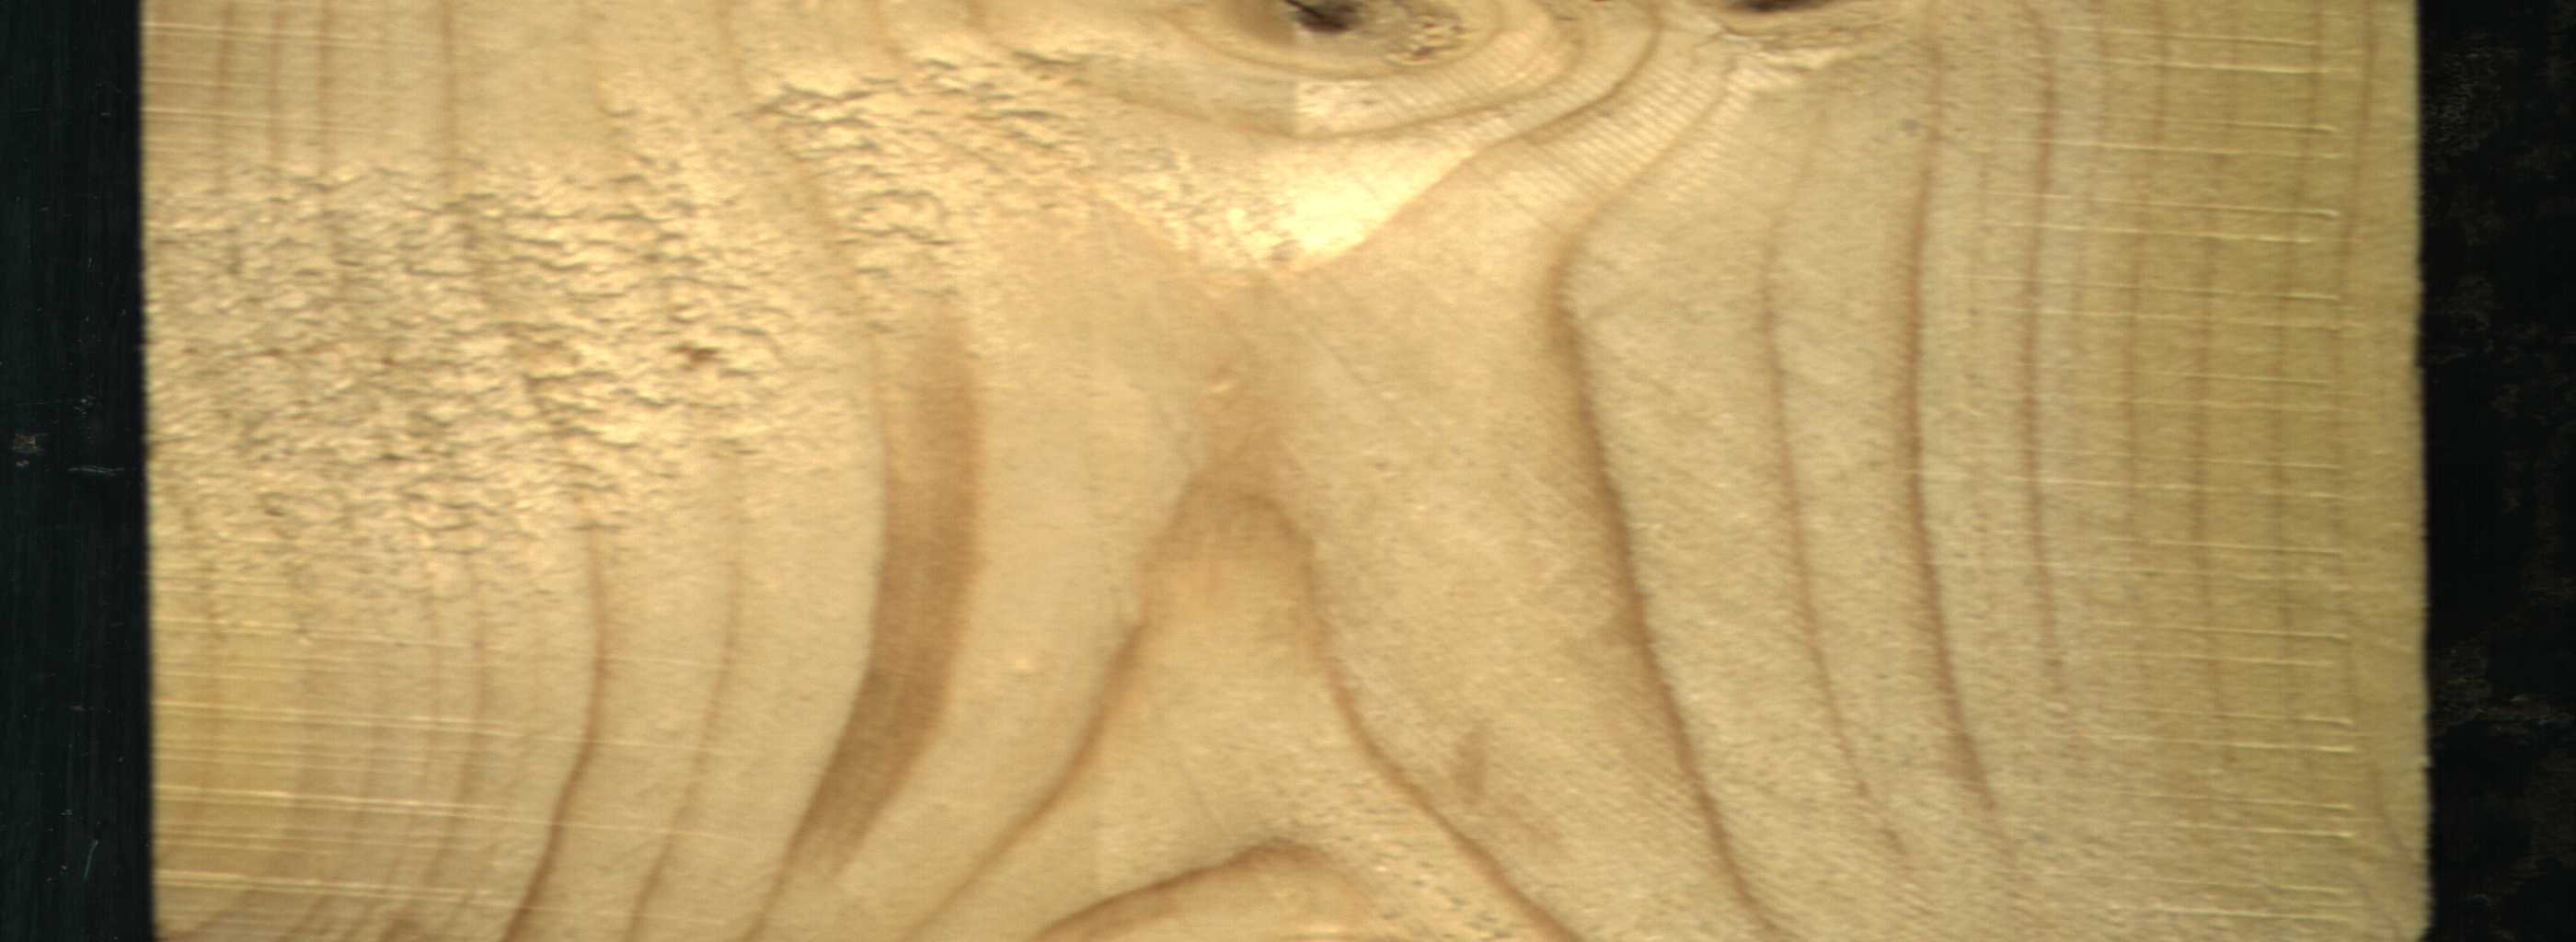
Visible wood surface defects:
knot_with_crack
Live_Knot